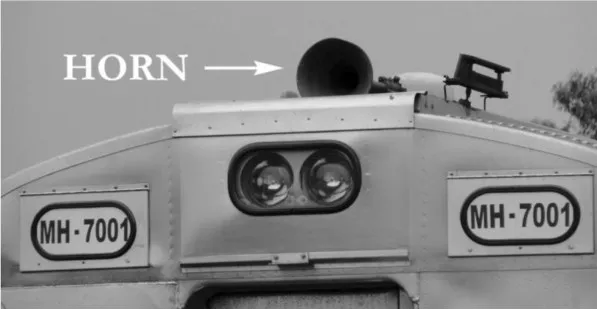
Photograph of a train horn mounted on the roof of the locomotive.
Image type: medical_photograph (other_medical_photograph)